Frequency: 65000
Velocity: 0,2015
Power: 15,9
Pulse duration: 0,0000001
Pass count: 1
Magnification: 10
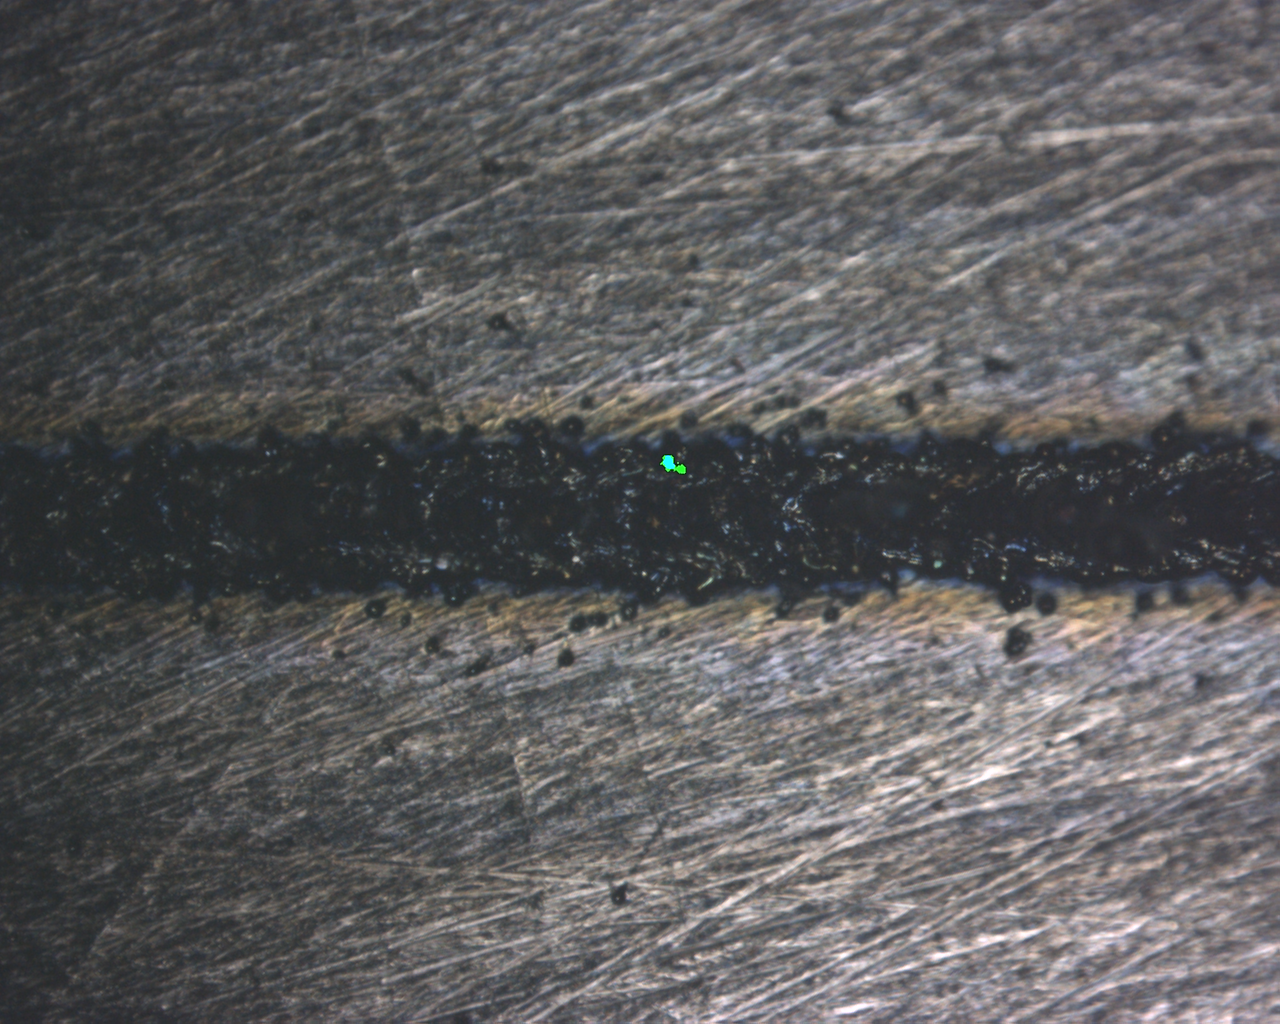
Measured width: 152.401
Other width: 45.177